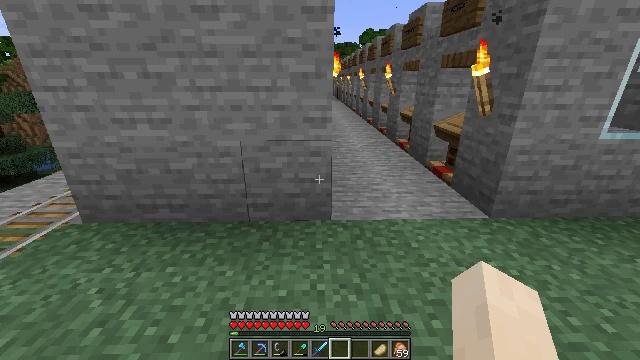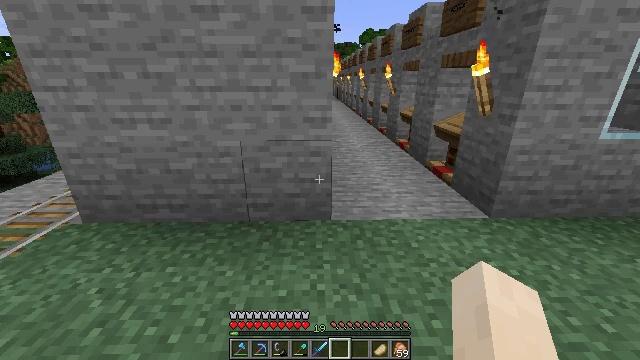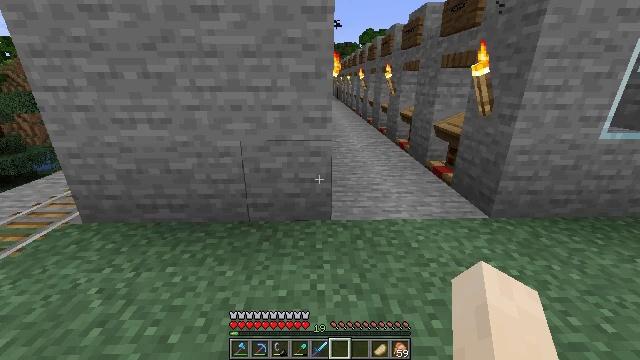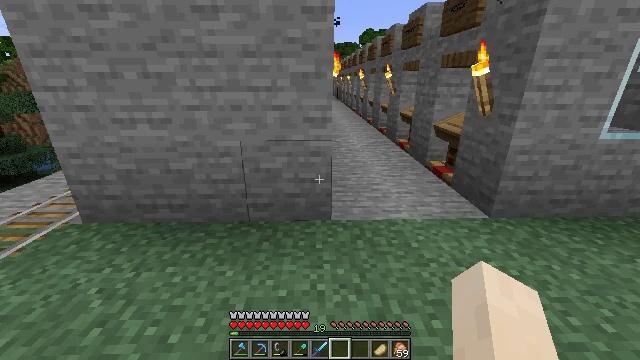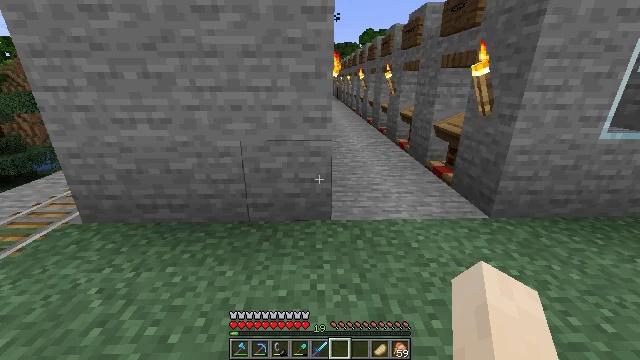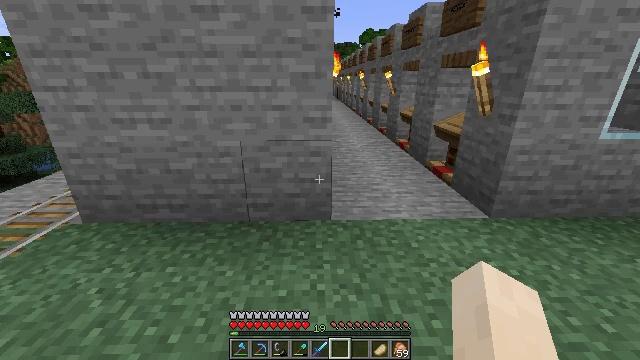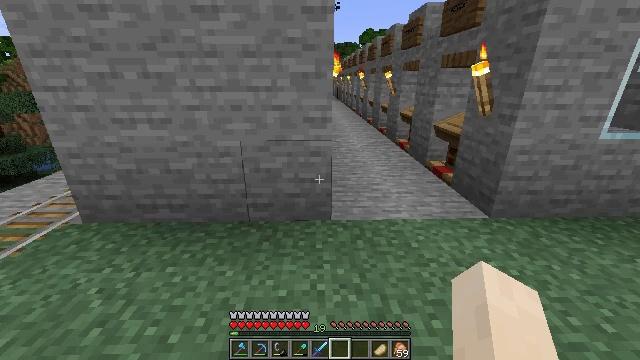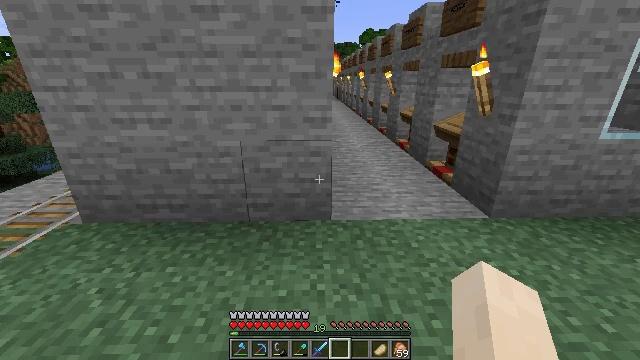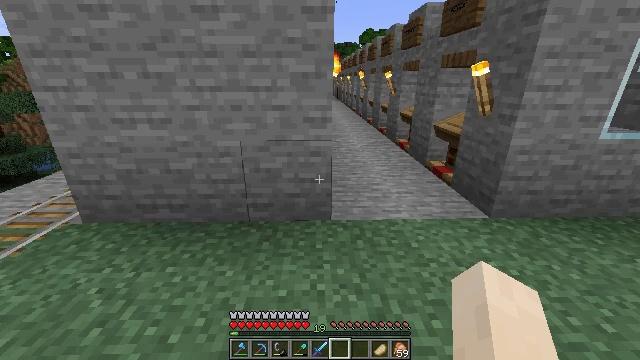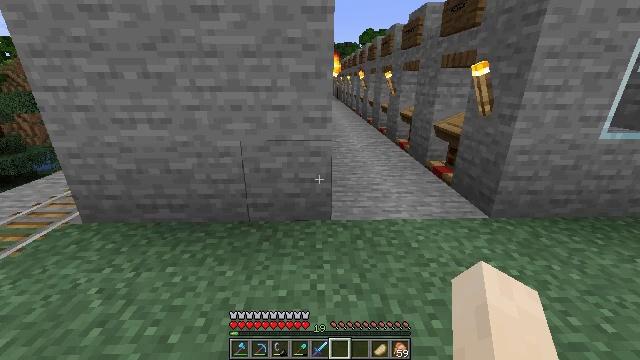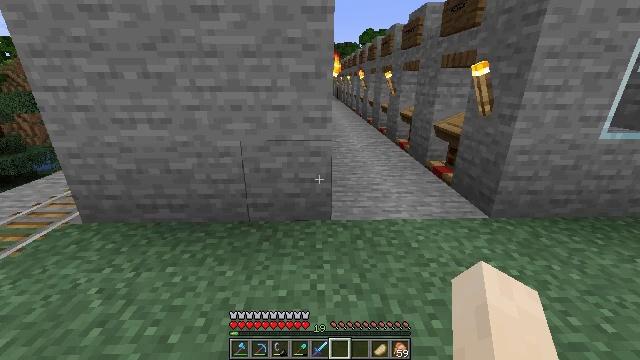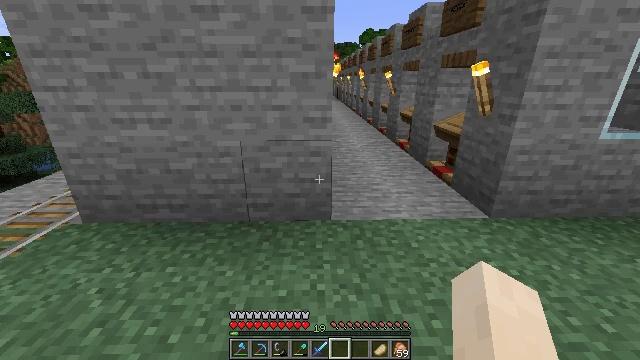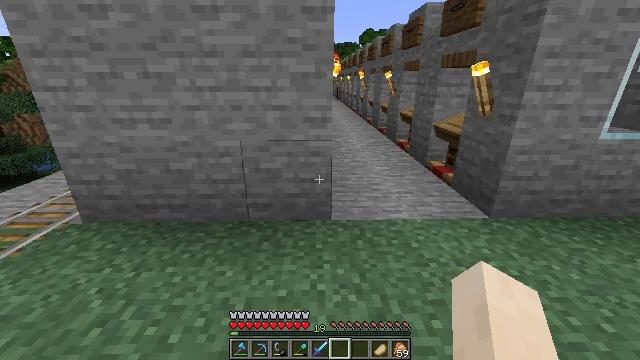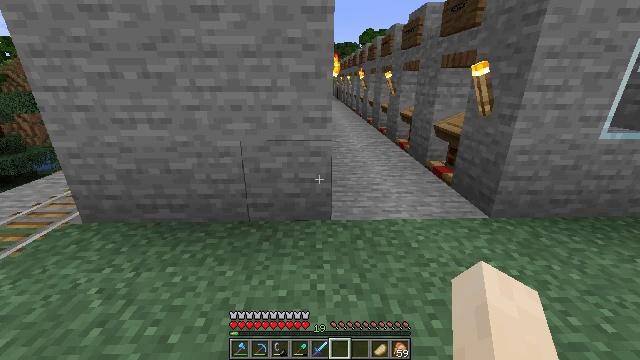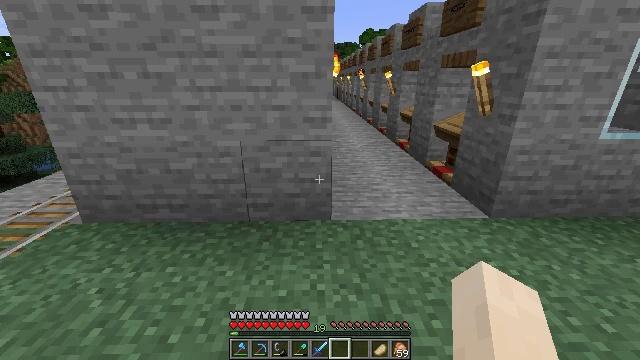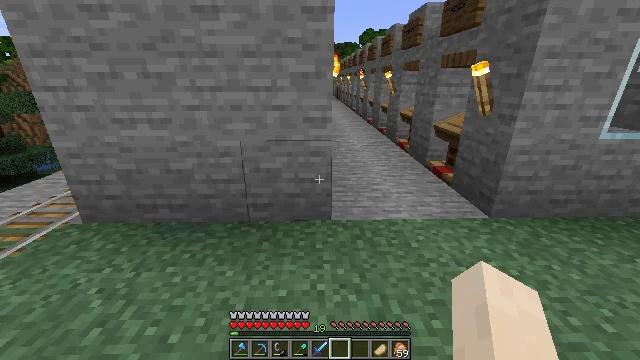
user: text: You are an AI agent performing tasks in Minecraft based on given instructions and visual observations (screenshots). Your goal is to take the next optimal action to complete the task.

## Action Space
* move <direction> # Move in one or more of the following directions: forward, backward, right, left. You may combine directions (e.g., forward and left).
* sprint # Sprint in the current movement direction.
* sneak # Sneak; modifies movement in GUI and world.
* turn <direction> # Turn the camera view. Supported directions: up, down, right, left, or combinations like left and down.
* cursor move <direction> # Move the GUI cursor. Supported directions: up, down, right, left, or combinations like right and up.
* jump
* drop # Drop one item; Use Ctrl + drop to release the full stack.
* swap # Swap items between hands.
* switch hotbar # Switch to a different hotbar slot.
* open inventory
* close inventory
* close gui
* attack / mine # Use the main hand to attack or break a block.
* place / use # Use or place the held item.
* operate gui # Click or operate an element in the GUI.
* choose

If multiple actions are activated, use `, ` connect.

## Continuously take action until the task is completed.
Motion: motion action
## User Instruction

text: Craft some smooth stone slab in the crafting menu.
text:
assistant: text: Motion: no_op
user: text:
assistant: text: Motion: no_op
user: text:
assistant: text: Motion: no_op
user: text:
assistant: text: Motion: no_op
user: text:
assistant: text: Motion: no_op
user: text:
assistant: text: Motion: no_op
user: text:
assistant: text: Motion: no_op
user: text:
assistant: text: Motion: no_op
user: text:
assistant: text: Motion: no_op
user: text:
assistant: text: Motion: no_op
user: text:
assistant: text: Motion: no_op
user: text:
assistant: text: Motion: no_op
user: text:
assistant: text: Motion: no_op
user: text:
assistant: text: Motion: no_op
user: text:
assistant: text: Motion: no_op
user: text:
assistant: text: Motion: no_op
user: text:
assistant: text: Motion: no_op
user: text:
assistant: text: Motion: no_op
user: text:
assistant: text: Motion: no_op
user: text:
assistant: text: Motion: no_op
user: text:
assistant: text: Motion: no_op
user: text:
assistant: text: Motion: no_op
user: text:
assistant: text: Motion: no_op
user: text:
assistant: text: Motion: no_op
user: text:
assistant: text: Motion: no_op
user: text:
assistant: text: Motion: no_op
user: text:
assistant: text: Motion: no_op
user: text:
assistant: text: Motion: no_op
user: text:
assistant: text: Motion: no_op
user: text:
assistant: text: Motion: no_op